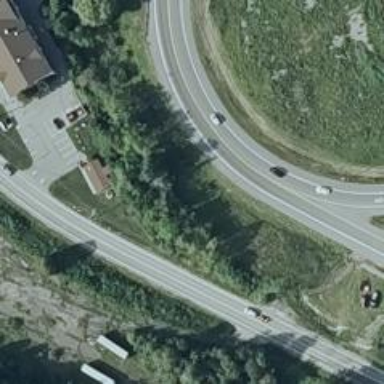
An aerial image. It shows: Asphalt motorway link.